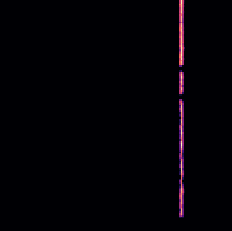
Sound class: Rain